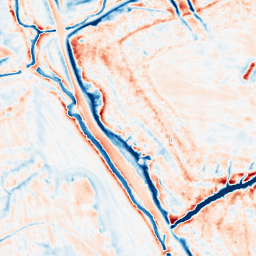
Category: multiscale
Decomposition family: dog_multiscale
Decomposition parameters: sigma_ratio: 2
n_scales: 3
base_sigma: 0.5
Upsampling method: regularized
Upsampling parameters: scale: 4
lambda_reg: 0.001
Upsampling scale: 4